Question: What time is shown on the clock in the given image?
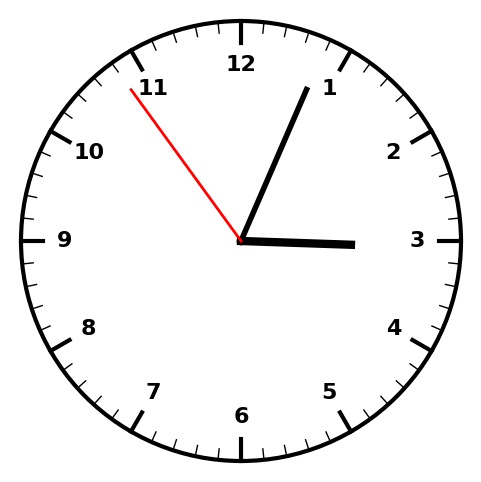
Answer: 03:03:54